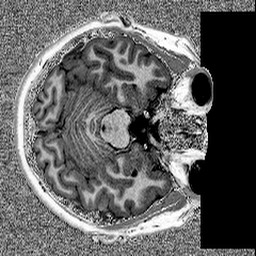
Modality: MP2RAGE
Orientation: axial
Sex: female